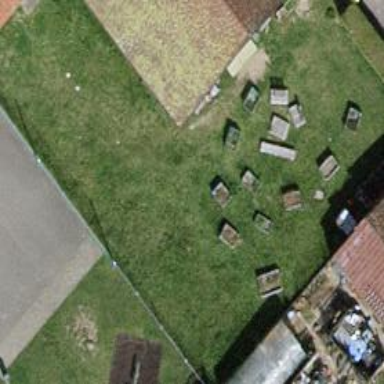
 leisure land intended for communal use."